Field crop: maize
Growth stage: 2
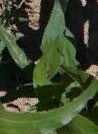
Species: maize